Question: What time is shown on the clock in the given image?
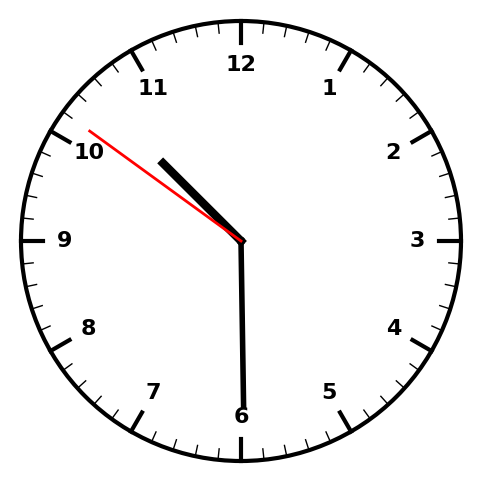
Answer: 10:29:51